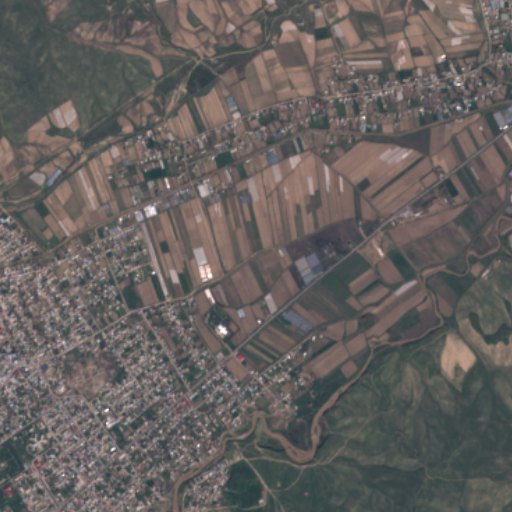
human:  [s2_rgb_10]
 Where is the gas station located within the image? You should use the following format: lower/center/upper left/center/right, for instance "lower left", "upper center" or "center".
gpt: The gas station is located in the center right of the image.
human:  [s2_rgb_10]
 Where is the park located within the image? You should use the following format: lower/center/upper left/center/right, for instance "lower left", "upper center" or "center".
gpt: The park is located in the lower left of the image.
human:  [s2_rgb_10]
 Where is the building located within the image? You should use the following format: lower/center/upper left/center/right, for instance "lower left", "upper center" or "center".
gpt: There is no building in the image.